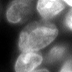
Tissue sample: colon
Magnification: 2.5x
Cell type: Stem and progenitor cells
Senescence state: normal